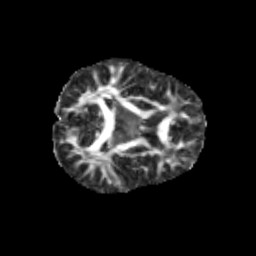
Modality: FA
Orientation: axial
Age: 9
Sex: male
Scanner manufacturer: siemens
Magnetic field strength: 3 T
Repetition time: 3.8 s
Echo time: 0.07 s